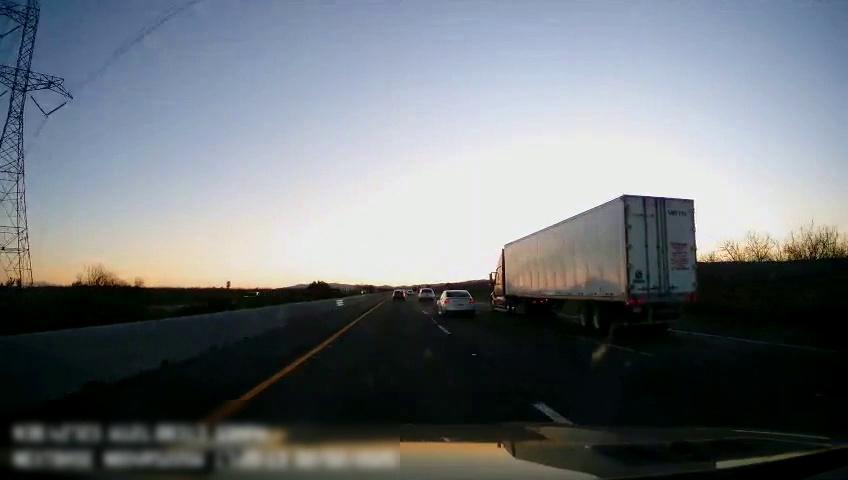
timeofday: Day
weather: Sunny
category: Drivable Space
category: Vehicles | Car
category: Vehicles | Truck
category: Vehicles | SUV
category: Vehicles | SUV
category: Lanes | Current Lane
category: Lanes | Current Lane
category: Lanes | Alternate Lane
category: Lanes | Alternate Lane